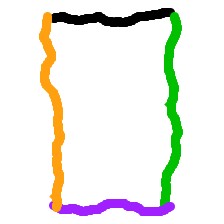
Shape: rectangle